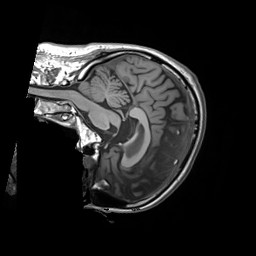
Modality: T1w
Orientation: sagittal
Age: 66
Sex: male
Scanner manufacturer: siemens
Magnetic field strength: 3 T
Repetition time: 1.55 s
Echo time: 0.00234 s